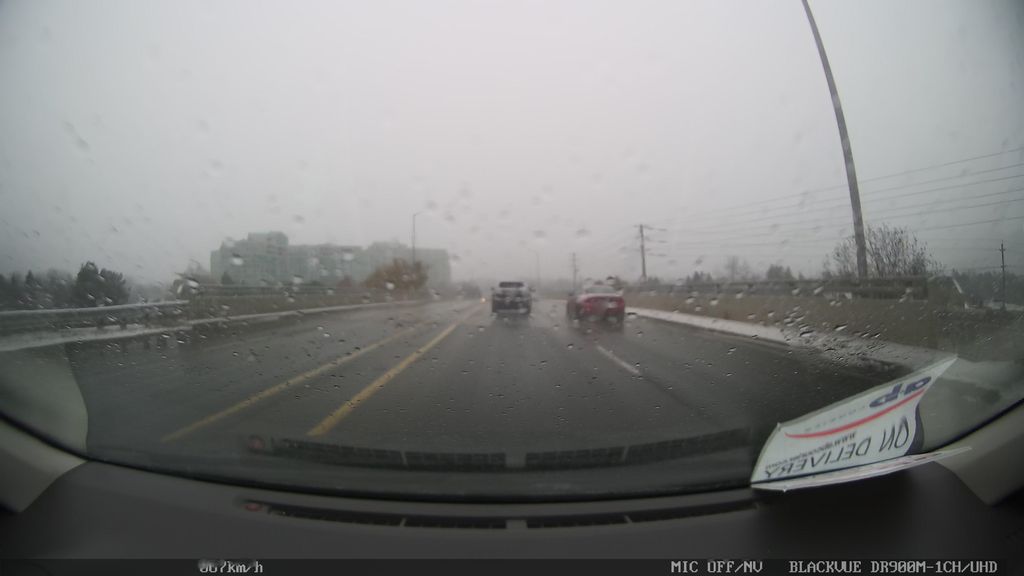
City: toronto